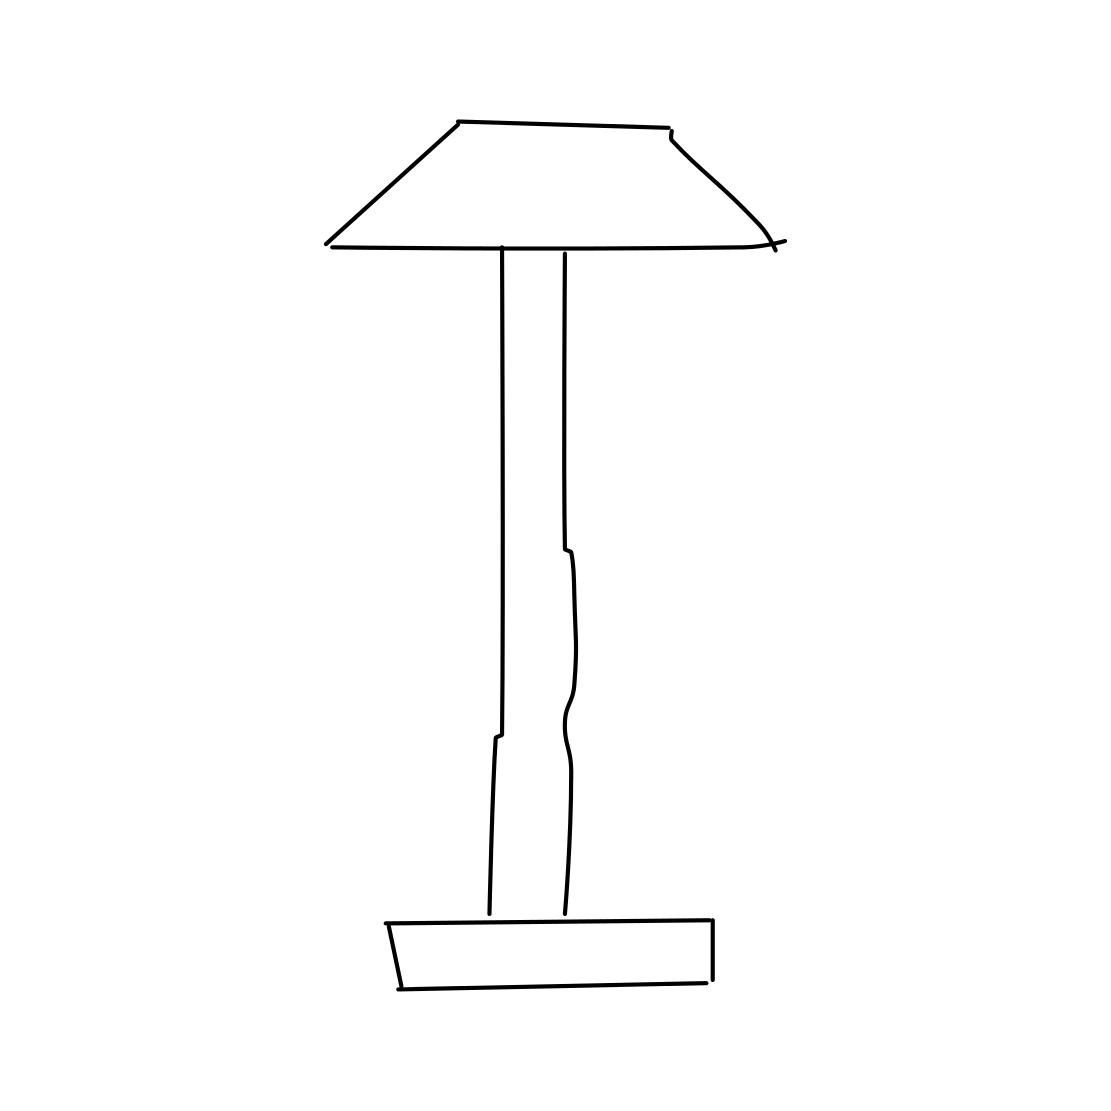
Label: floor lamp